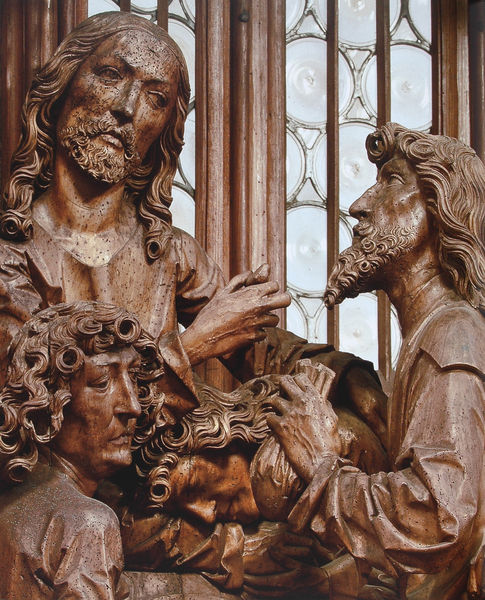
Titel: Heilig-Blut-Altar, Mittelschrein, Christus und Judas, Philippus und der schlafende Johannes (Detail)
Künstler: Tilman Riemenschneider
Standort: Rothenburg ob der Tauber
Institution: St. Jakob
Schlagwörter: gott, gruppe, hand, kopf, mann, schatten, schlaf, menschen, braun, fenster, finger, glas, holz, köpfe, licht, mund, männer, nase, blick, alt, bart, bärte, gesichter, augen, falten, gesicht, halten, johannes, stein, trauer, gesten, hände, schauen, kirche, haare, gotik, kinn, lippen, locken, rund, skulptur, statue, wangen, farbe, figuren, detail, thomas, plastik, foto, fotografie, photographie, vier, religion, geld, kontur, beutel, bleiglas, altar, schnitzerei, photo, kontraste, andächtig, statuen, farbfoto, gotisch, christus, jesus, segnung, eiche, heilige, abendmahl, geldbeutel, jünger, butzenscheiben, bitte, aufnahme, schnitzwerk, trösten, bildhauer, johannes der täufer, apostel, vergebung, bleifenster, riemenschneider, bleigals, jedus, vollbaärte, vollplastik, wangenm, gewnd, manner, festner, geschnitztes, heilg, eglas